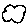
Label: cloud